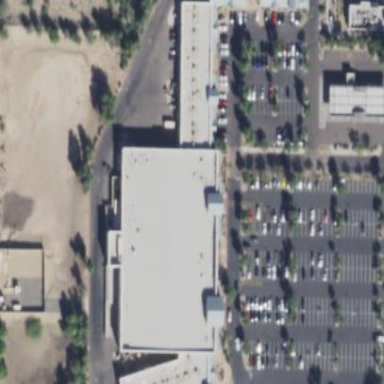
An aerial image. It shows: Supermarket located in building.